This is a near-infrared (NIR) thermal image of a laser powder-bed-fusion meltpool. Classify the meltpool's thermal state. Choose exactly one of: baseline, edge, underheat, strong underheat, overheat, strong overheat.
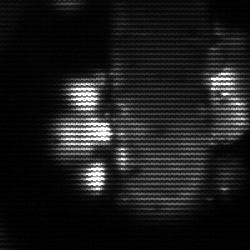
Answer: strong underheat